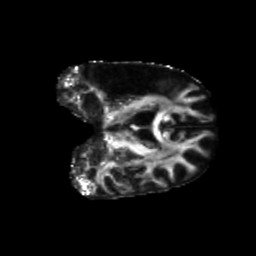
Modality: FA
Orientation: coronal
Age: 56
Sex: male
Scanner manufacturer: siemens
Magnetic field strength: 3 T
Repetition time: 5.25 s
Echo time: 0.08 s